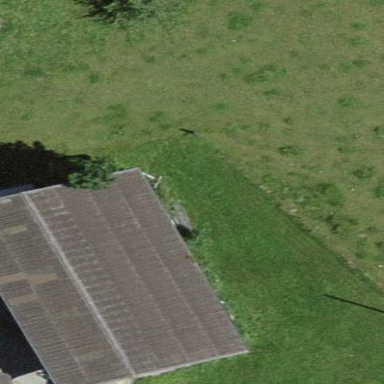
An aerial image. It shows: Shed building.